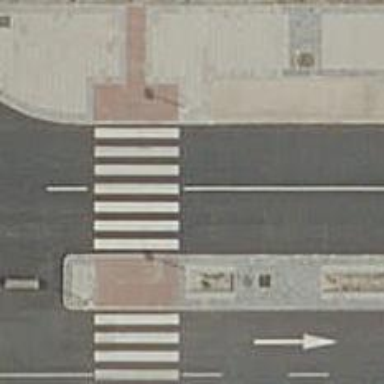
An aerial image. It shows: Uncontrolled zebra crossing on the road.